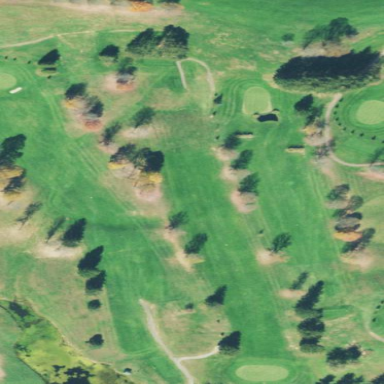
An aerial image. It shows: Grassy area designated as golf fairway.